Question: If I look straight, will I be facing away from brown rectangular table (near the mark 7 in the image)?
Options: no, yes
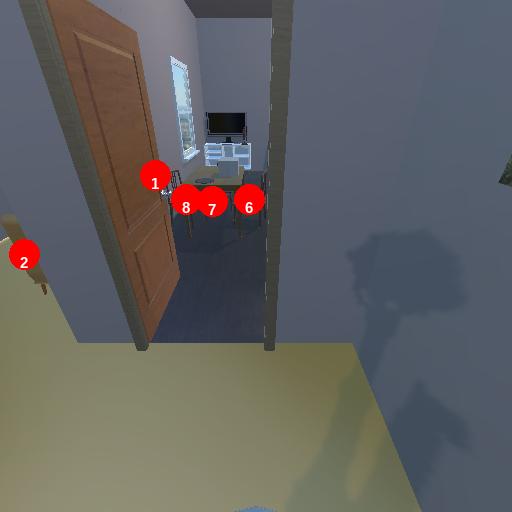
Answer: no